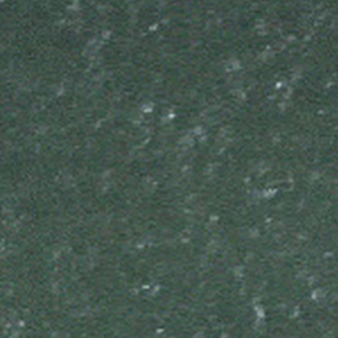
Label: other